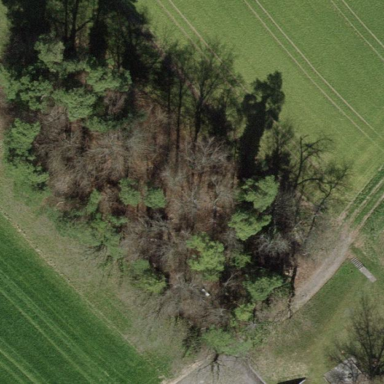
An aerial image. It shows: Forest area.